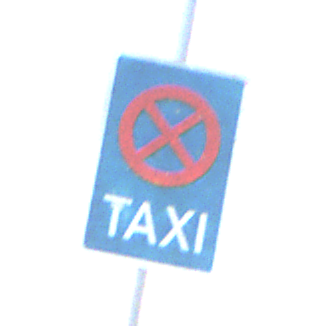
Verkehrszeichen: Taxenstand
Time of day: SunriseSunset
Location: Outdoor (Nature)
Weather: Clear
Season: NotSpecified
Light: Natural